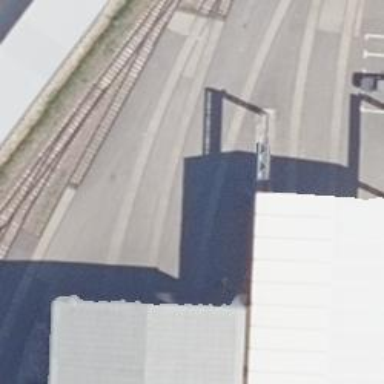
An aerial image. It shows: Railway spur service.